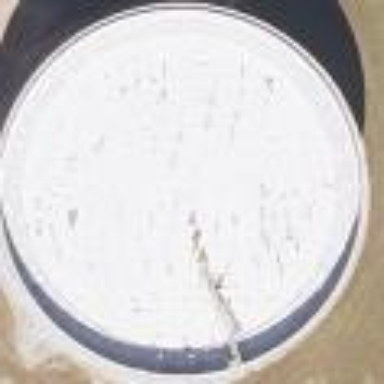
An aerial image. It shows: Storage tank which is man-made and housed in building.